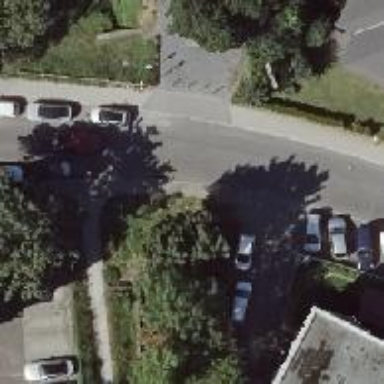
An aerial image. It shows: Residential road with asphalt surface and sidewalks on both sides.